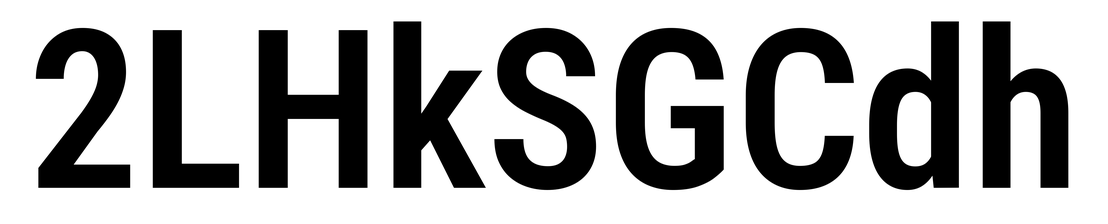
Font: Roboto_Condensed_SemiBold